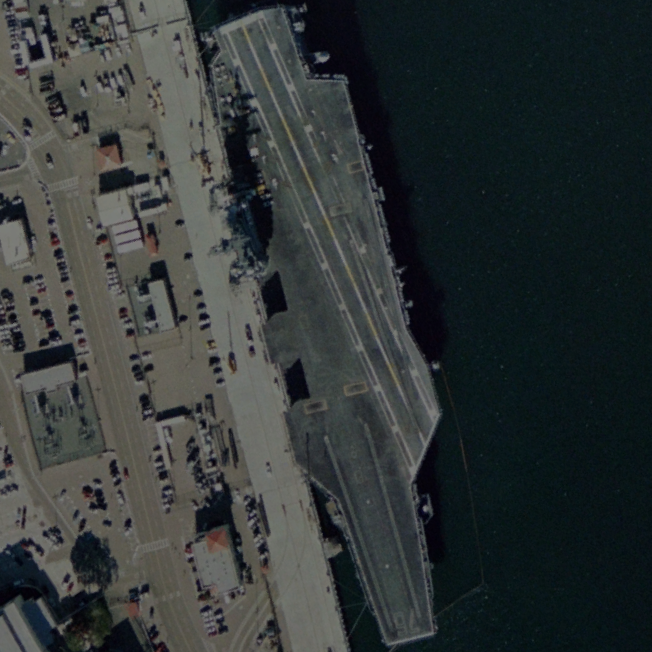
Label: aircraft_carrier